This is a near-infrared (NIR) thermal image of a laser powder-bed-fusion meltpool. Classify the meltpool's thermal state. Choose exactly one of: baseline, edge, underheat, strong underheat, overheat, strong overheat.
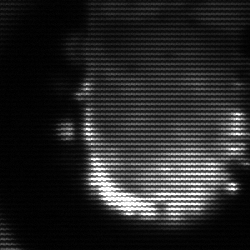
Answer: baseline